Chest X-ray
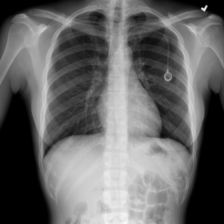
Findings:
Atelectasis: negative
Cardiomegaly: negative
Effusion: negative
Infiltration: positive
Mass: negative
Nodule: negative
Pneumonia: negative
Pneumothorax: negative
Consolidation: negative
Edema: negative
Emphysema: negative
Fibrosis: negative
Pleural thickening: negative
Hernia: negative